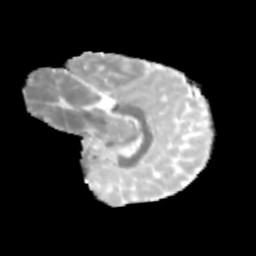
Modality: MD
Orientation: sagittal
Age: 9
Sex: female
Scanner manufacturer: siemens
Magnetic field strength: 3 T
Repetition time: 3.8 s
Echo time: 0.07 s